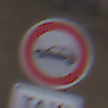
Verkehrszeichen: VerbotPersonenkraftwagen
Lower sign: BesondereFahrzeugeUndTransportgueter1
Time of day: Midday
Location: Outdoor (Urban)
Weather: Overcast
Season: NotSpecified
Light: Natural